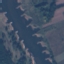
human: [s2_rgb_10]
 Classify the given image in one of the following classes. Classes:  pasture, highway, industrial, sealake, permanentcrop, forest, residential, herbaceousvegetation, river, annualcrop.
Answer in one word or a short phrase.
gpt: River